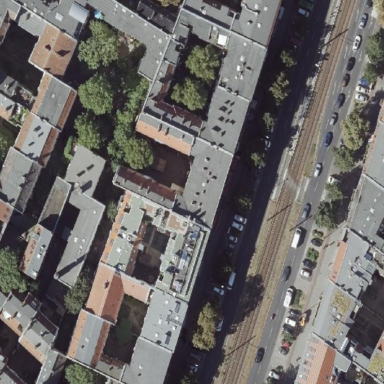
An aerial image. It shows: White apartment building with red gambrel roof made of roof tiles.